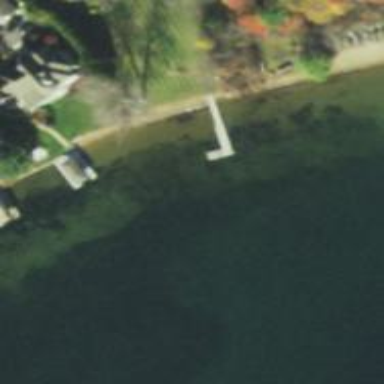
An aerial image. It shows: Man-made pier.